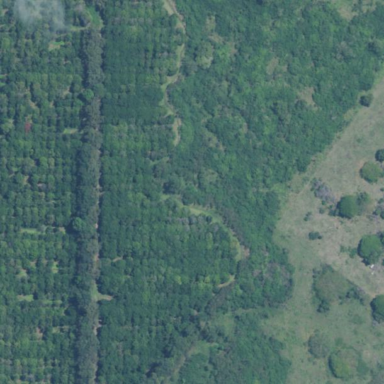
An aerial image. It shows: Orchard filled with macadamia trees.